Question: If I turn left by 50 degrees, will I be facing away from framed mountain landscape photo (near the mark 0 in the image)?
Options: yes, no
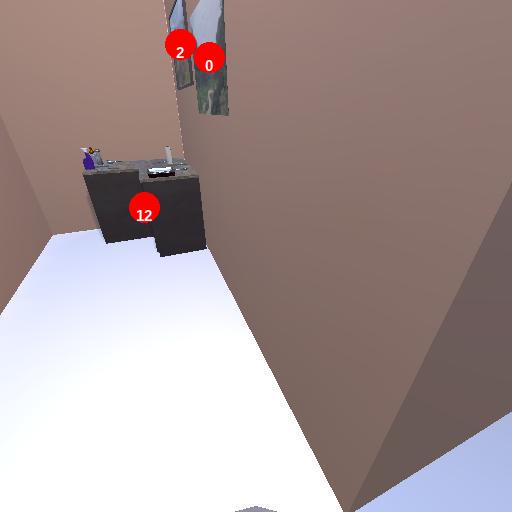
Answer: yes